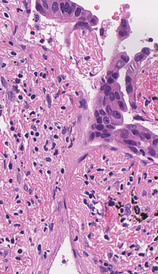
Tumor epithelial tissue: yes
Tumor-associated stroma tissue: yes
Normal tissue: no